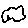
Label: cloud